Question: After a git operation the eclipse IDE shows a helpful dialog which provides information about the push operation (shown below).
Is there a way to prevent this dialog from popping up?

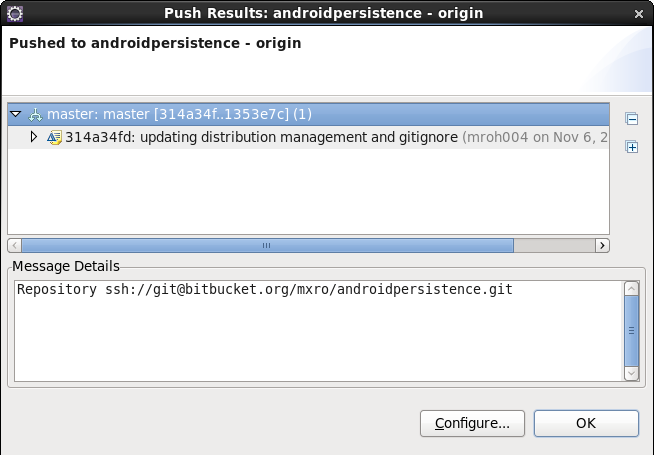
Answer: One way would be to select, when doing the push, the following checkbox:
'''
Show final report dialog only when it differs from this confirmation report
'''
<URL> mentions:
> if you only want to get a report after executing the push if the result differs from this preview.

That way this dialog box (<URL> won't pop-up if the push went as expected.